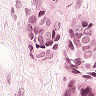
Metastatic tissue present: yes